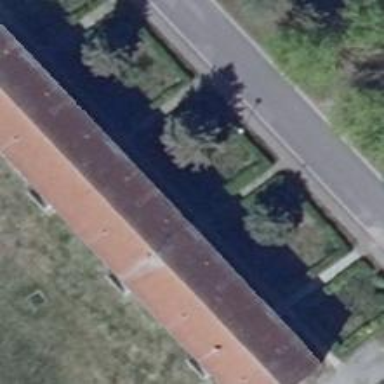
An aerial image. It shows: View of apartment building.